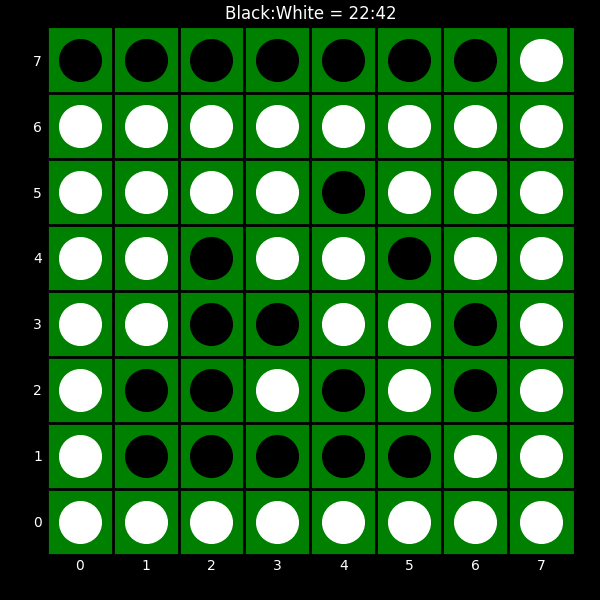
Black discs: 22
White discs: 42